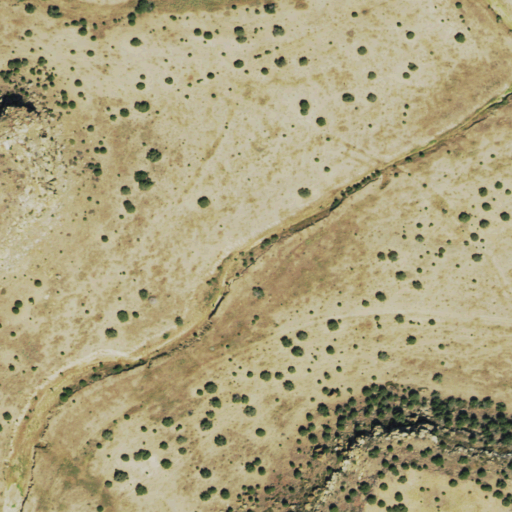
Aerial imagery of valley in Colorado named Burton Canyon containing grassland and shrub